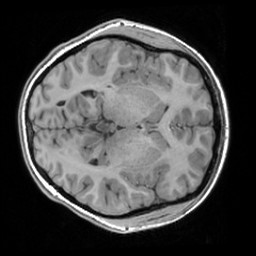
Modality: T1w
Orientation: axial
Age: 19
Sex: female
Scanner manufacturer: siemens
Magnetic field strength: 3 T
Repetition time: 1.63 s
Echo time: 0.00311 s